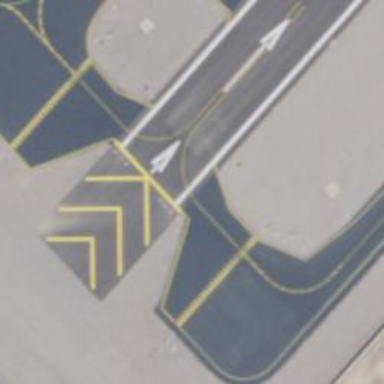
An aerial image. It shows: Taxiway at the airport with asphalt surface.